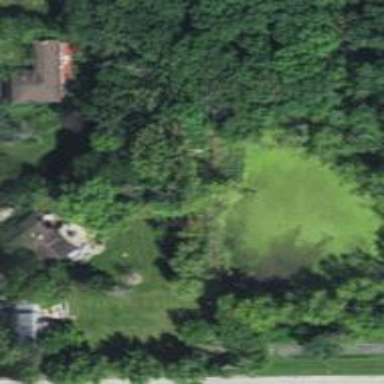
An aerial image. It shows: Beautiful wet meadow natural wetland.